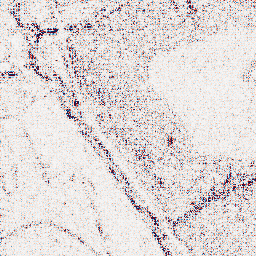
Category: wavelet
Decomposition family: wavelet_biorthogonal
Decomposition parameters: wavelet: bior5.5
level: 1
Upsampling method: bspline
Upsampling parameters: scale: 8
Upsampling scale: 8